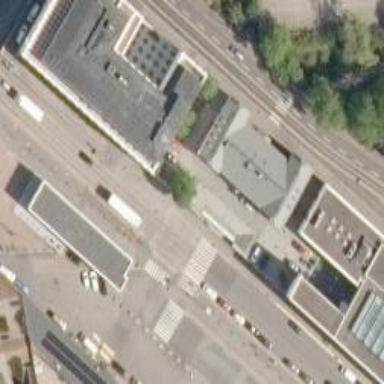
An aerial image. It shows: Building with horizontal parts.